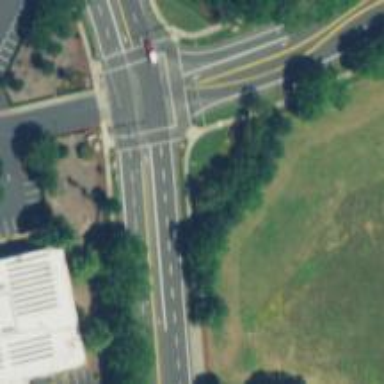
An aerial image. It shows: Crossing on path.